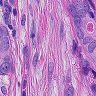
Metastatic tissue present: yes